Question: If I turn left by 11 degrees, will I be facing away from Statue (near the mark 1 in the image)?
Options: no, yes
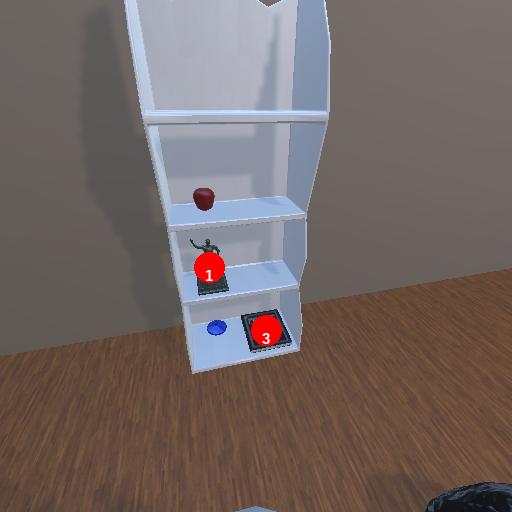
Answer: no